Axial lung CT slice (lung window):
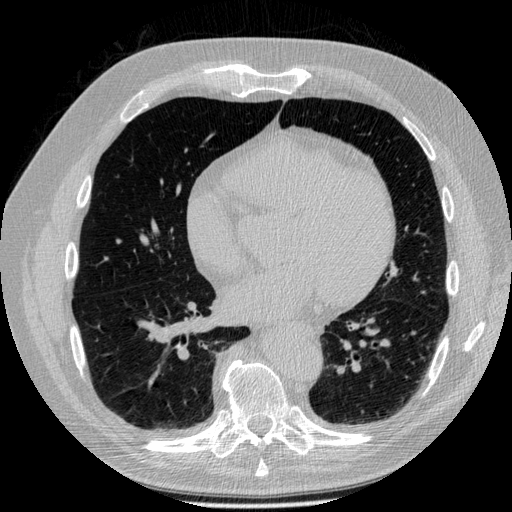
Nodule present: no